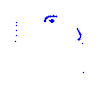
Particle: proton